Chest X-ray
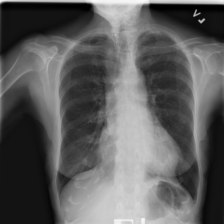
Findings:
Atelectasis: negative
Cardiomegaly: positive
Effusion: negative
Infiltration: positive
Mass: negative
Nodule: negative
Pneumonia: negative
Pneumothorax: negative
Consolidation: negative
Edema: negative
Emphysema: negative
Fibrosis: negative
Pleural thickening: negative
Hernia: negative